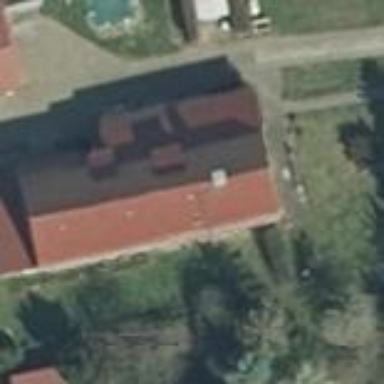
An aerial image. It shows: Simple house.